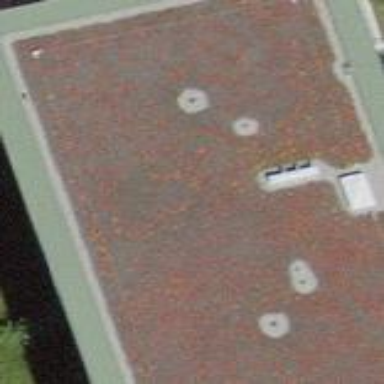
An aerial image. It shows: Building with flat roof.